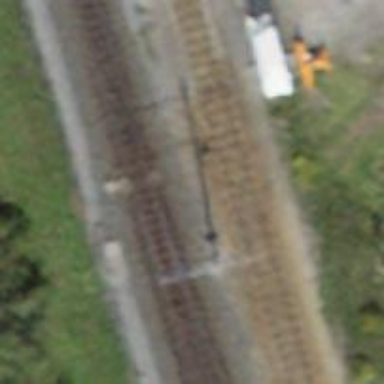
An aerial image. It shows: Railway switch.